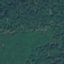
Label: Forest